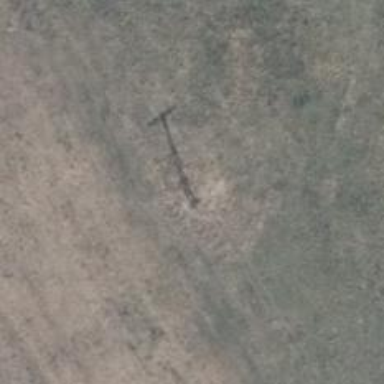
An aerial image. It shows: Power pole.